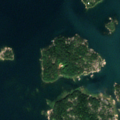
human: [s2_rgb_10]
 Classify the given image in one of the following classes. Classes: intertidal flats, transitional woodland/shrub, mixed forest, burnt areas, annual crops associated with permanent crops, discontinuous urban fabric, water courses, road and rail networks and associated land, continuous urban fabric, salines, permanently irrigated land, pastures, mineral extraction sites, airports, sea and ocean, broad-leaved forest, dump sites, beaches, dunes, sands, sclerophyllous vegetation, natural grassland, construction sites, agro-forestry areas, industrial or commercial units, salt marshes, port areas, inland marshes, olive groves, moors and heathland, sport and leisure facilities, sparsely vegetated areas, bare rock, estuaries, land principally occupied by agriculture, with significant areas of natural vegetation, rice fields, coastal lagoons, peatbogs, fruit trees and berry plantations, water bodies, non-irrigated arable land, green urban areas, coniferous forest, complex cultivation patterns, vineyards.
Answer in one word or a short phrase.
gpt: coniferous forest, sea and ocean